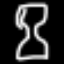
Label: hourglass